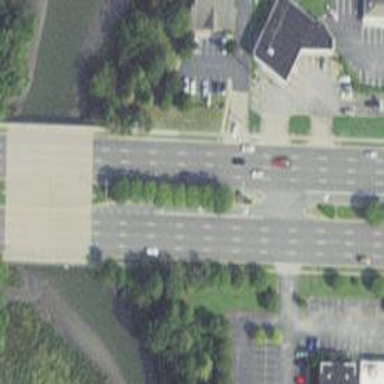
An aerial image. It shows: Primary road with asphalt surface.